Question: I developed iOS app, and I uploaded binary of my app on 19th August 2013.
Today(23rd August 2013) I got mail from Apple saying that "your app is " with Green dot in my iTunes Connect. but it doesnot show any links to my app in in my iTunes Connect account
This is my first version of app,
Here is screenshot of my rights and pricing section from my iTunes Connect account.
How should I live my app in app store or it will be automatically live in the store ?
:
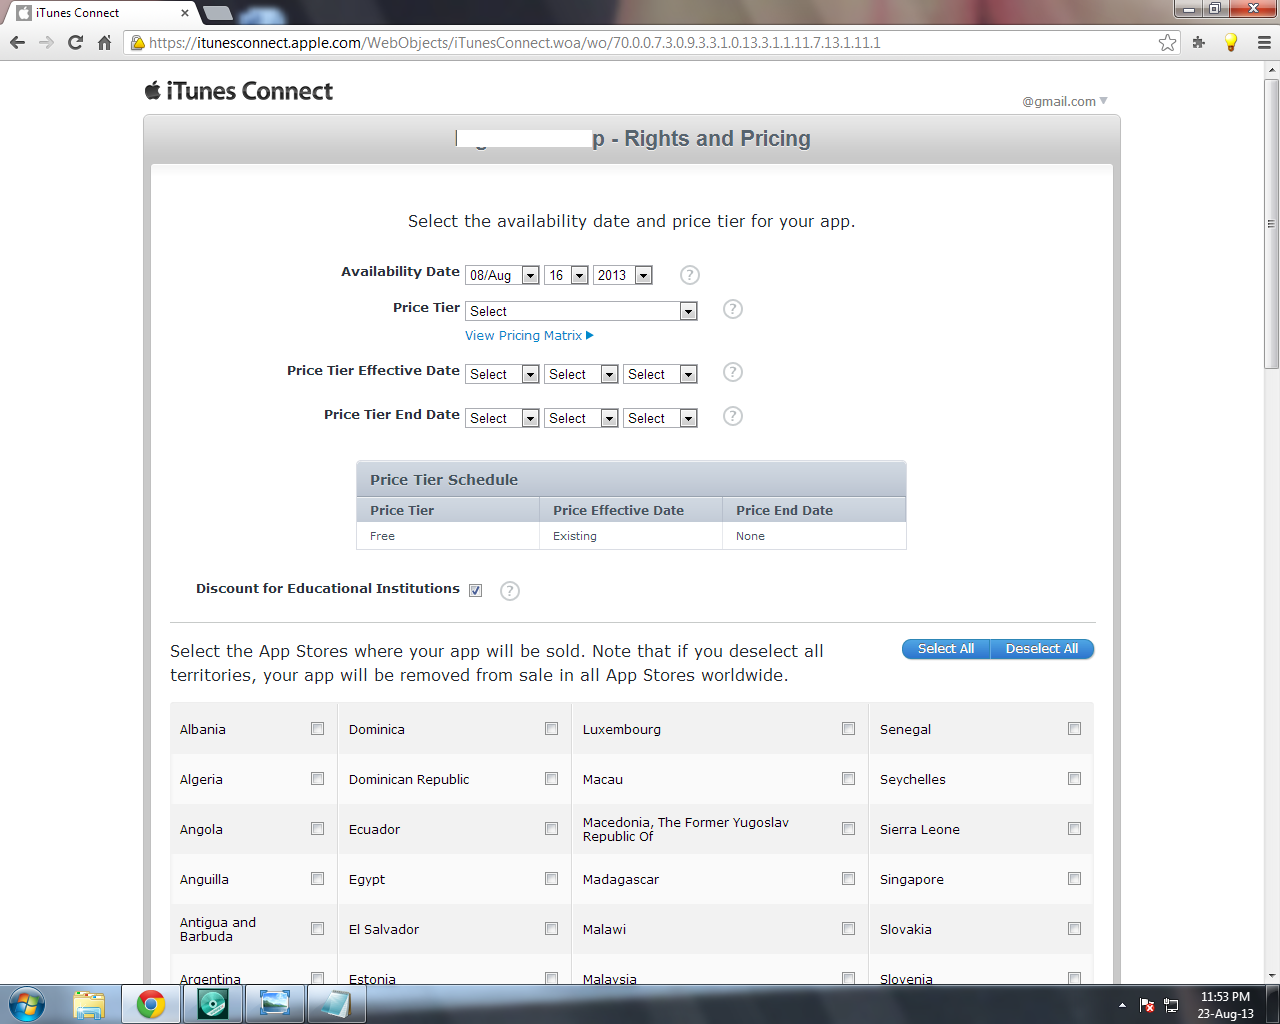
Answer: I might be wrong, can't remember connect that well, been a few months since I last published an app.
Check the following:
1. Price Tier Selected
2. That you have selected some countries stores where you would like the app to be sold (distributed)
3. Lastly it might take about 24 hours for the app to propagate to all app stores.
Check again tomorrow on the store. Your release date does look in order since it is a historic date.